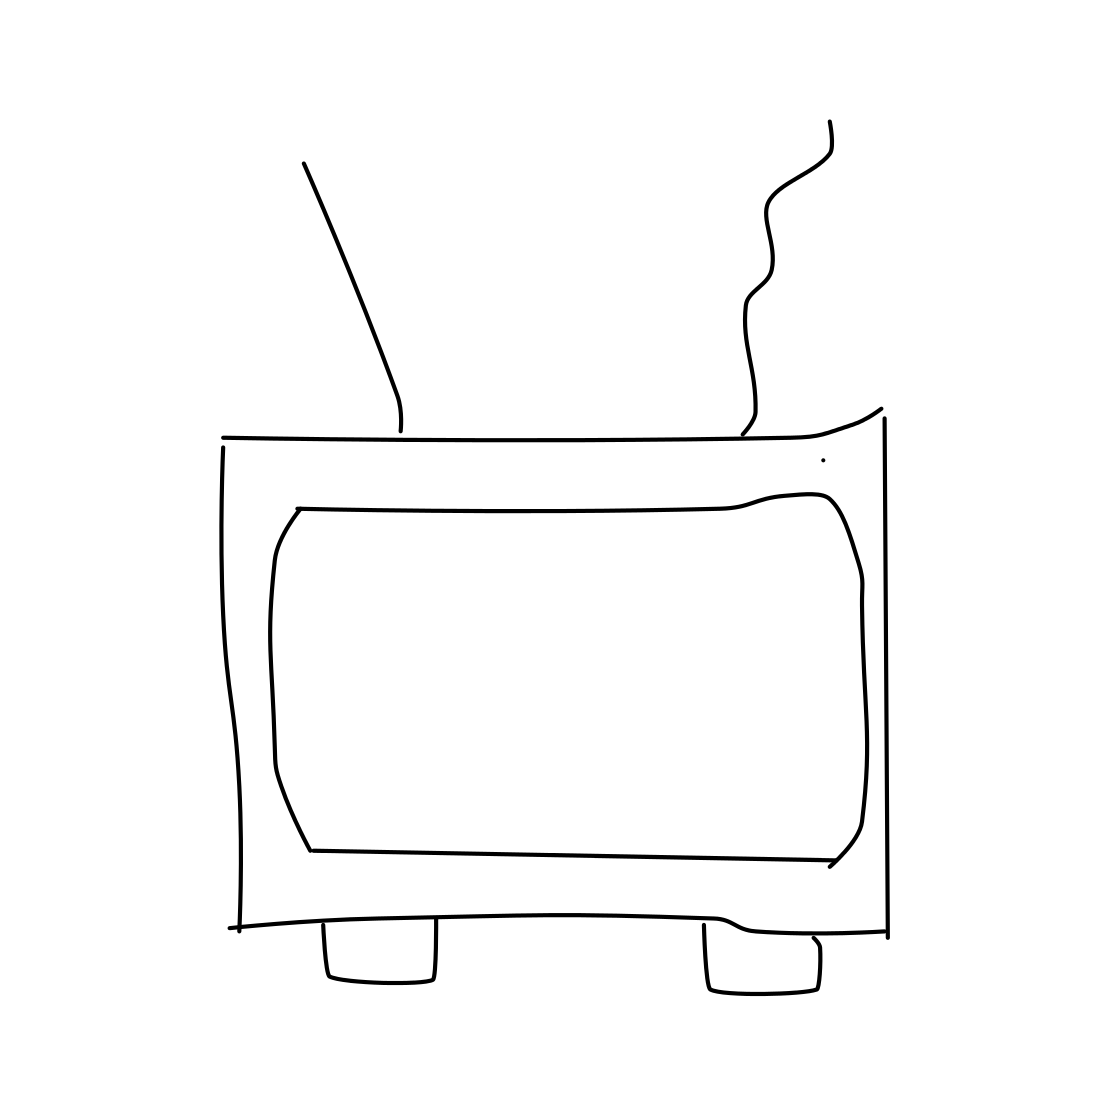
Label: tv